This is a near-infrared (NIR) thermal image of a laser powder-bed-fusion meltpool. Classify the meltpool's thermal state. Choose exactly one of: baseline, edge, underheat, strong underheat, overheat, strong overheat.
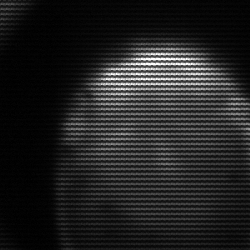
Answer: edge